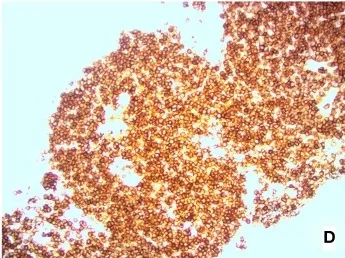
20xCD45 stain (highlighting lymphoid cells).
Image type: pathology (immunostaining)